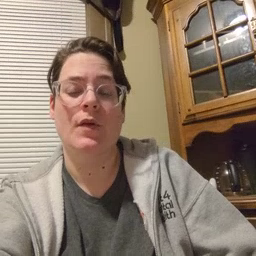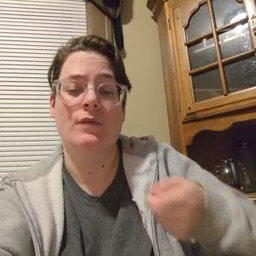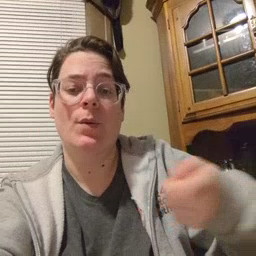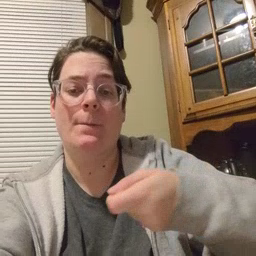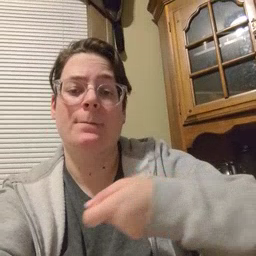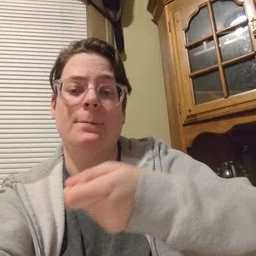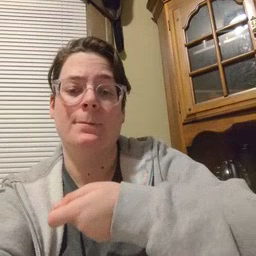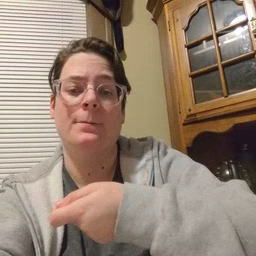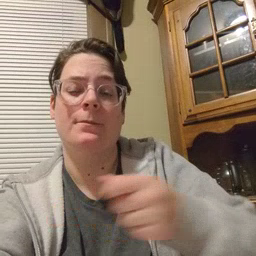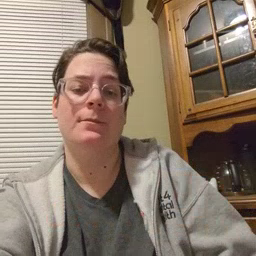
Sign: vacuum